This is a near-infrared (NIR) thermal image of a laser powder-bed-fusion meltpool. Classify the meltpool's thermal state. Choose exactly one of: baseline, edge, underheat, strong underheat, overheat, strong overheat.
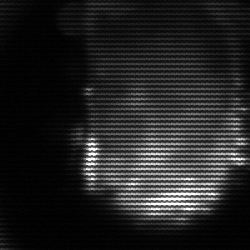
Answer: baseline